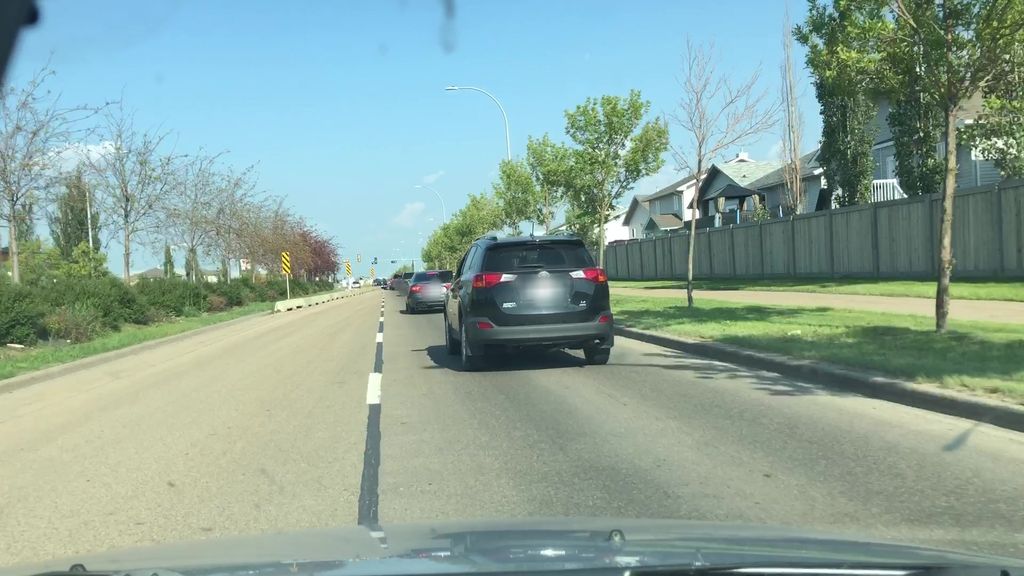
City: edmonton